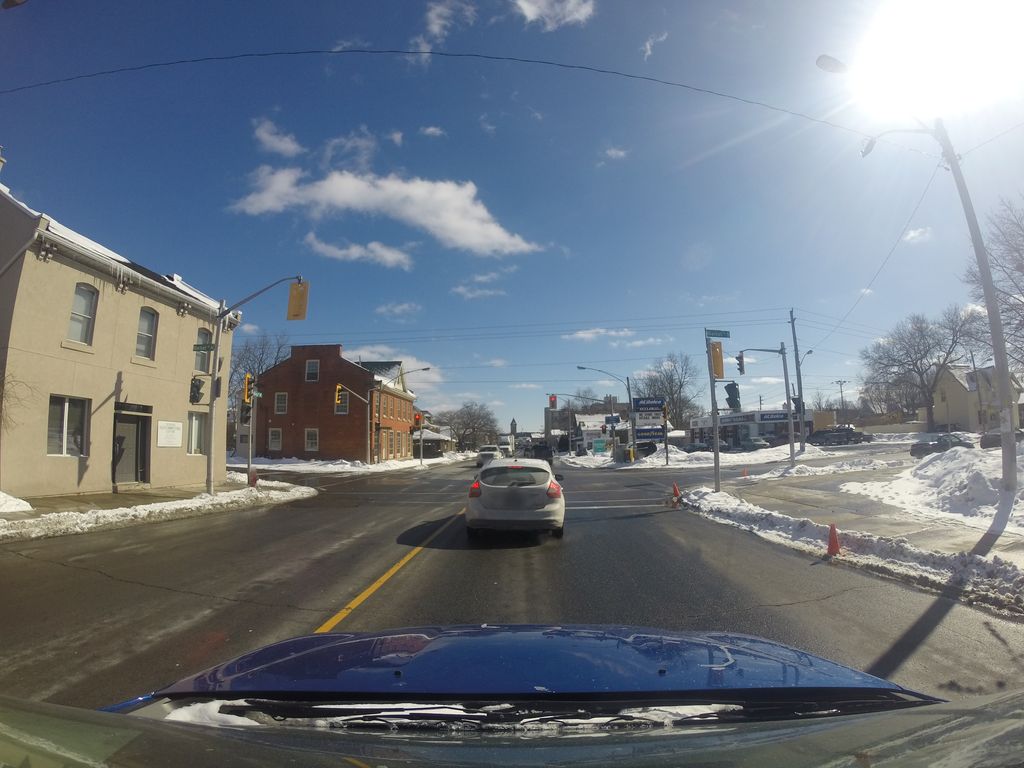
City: hamilton